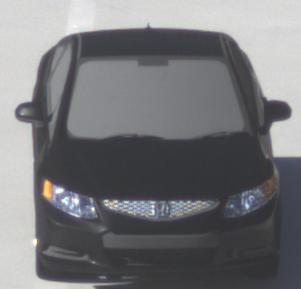
Make: Honda
Model: Civic Limousine 1.8
Detailed model: Civic (IX) Limousine
Model produced from: 2014/05
Model produced until: 2017/06
Doors: 4
Color: black
Road condition: dry road
Daytime: morning or afternoon
Contrast: high contrast